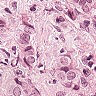
Metastatic tissue present: yes